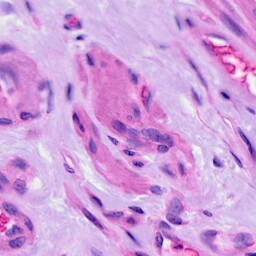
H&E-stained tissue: Ovarian